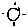
Label: sun